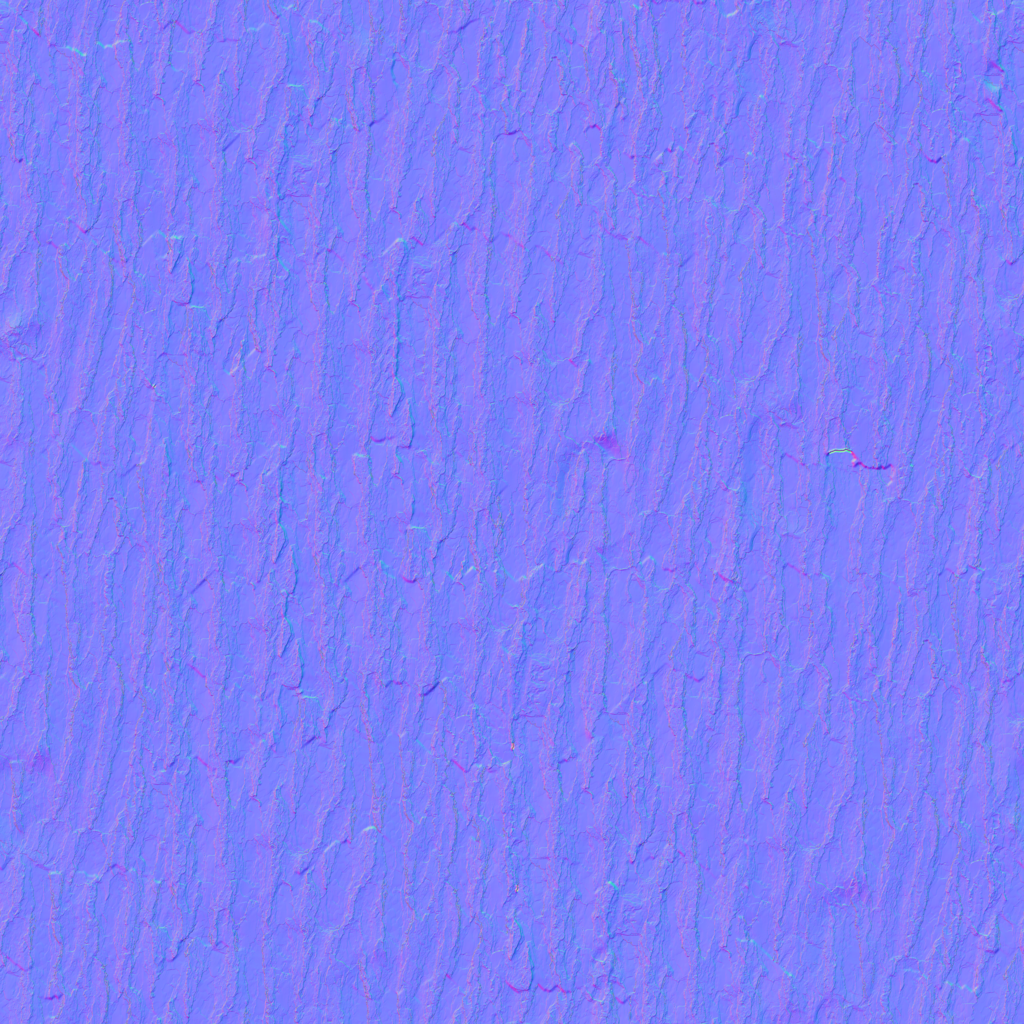
Texture map type: NormalDX